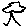
Label: tree